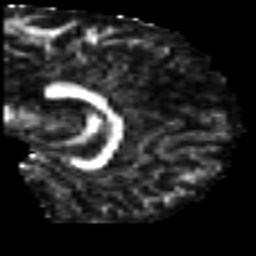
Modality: FA
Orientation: sagittal
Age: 18
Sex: male
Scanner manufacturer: siemens
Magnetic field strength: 3 T
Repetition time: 7 s
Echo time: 0.0926 s